Aerial crown-view tile of a tropical tree (Barro Colorado Island, Panama), acquired 20250915:
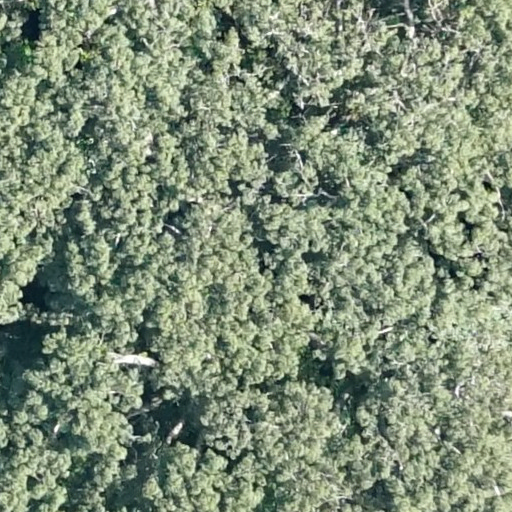
Species: Ceiba pentandra
GBIF accepted scientific name: Ceiba pentandra
Crown area: 1212.123 m²